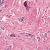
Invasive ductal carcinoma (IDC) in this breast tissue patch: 0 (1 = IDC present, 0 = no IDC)